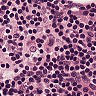
Metastatic tissue present: no